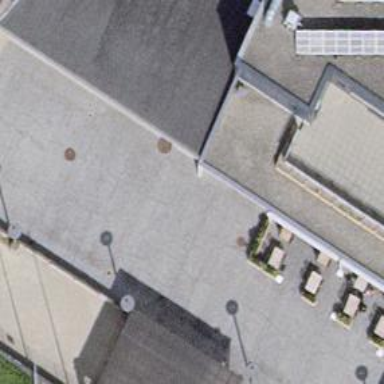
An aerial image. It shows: View of roof of building.